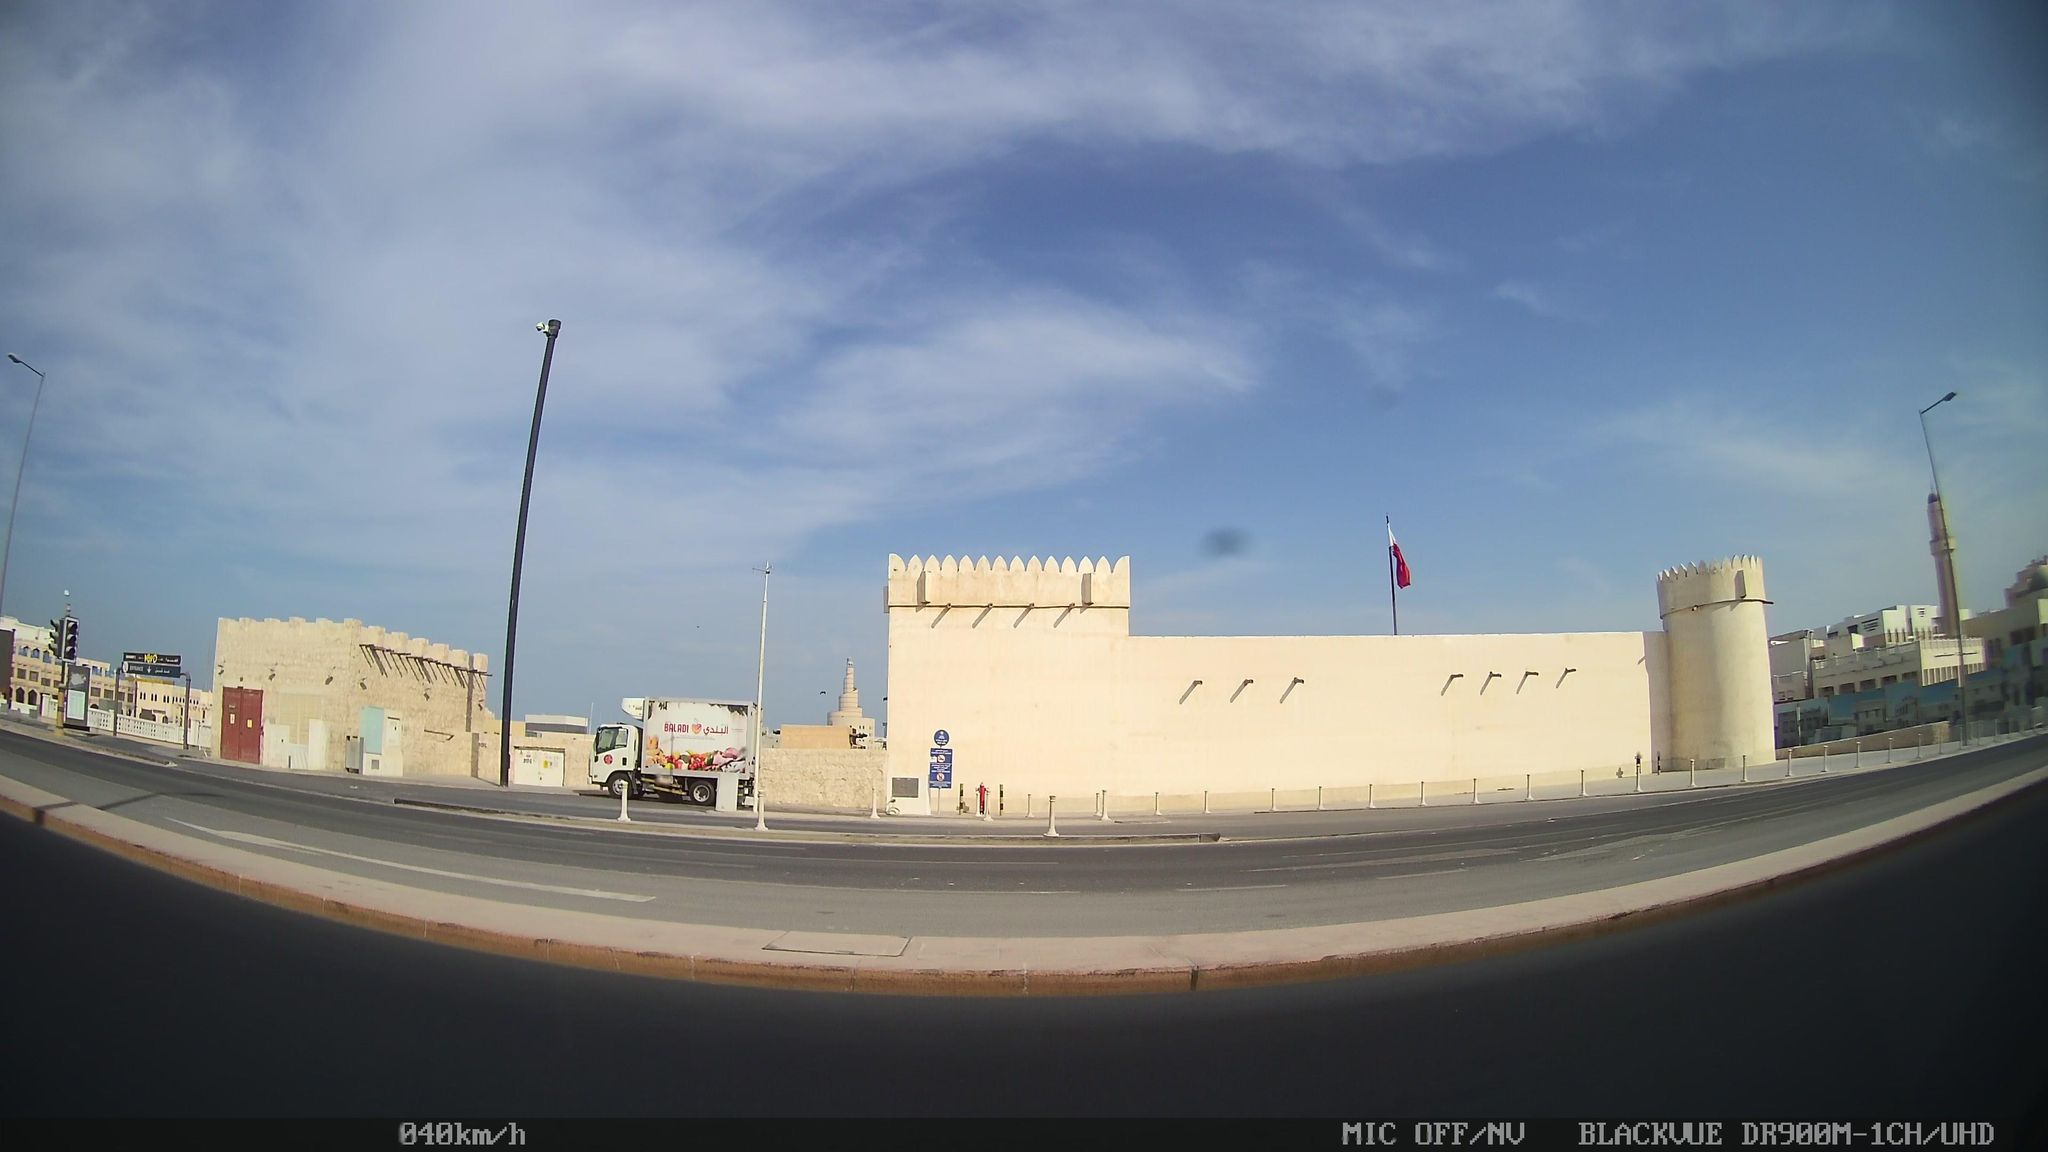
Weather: snowy
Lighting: day
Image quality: good
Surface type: driving surface
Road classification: tertiary, tertiary_link
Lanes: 2, 1
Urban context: urban centre
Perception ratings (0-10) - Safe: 2.65, Lively: 7.03, Beautiful: 6.27, Boring: 4.5, Depressing: 7.51, Wealthy: 1.28